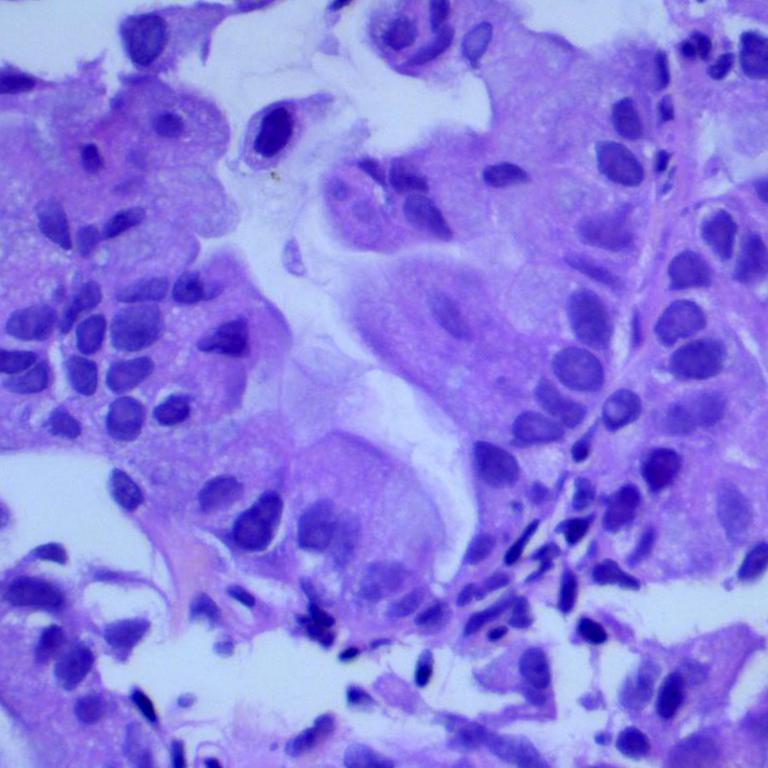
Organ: lung
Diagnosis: adenocarcinomas